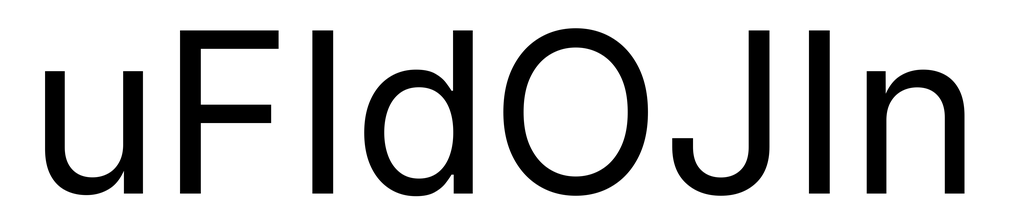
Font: Inter_Regular